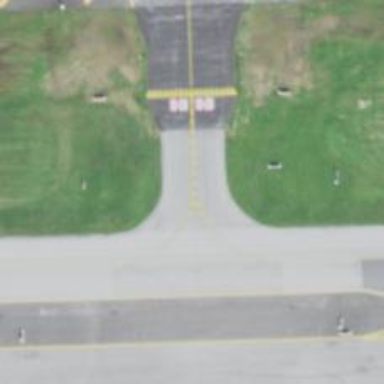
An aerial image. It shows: View of taxiway at the airport.